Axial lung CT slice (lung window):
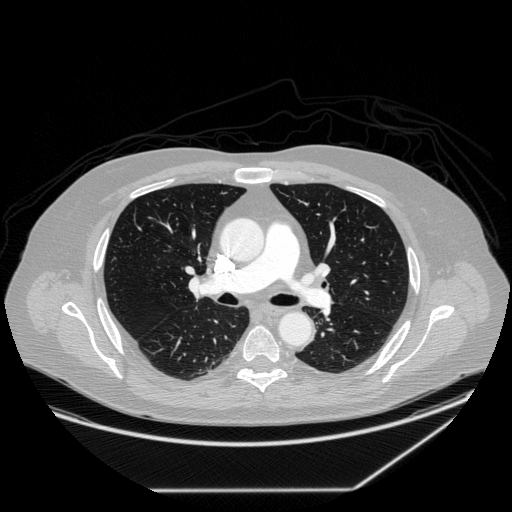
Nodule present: no